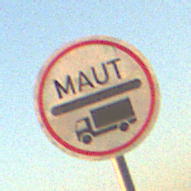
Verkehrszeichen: Mautpflicht
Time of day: SunriseSunset
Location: Outdoor (Nature)
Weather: Clear
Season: NotSpecified
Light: Natural